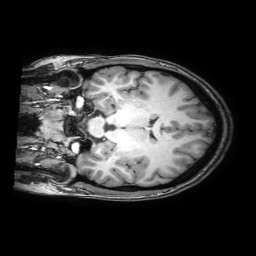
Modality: T1w
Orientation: coronal
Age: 21
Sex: female
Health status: healthy
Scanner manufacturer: philips
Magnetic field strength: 3 T
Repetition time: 0.0079 s
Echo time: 0.0035 s